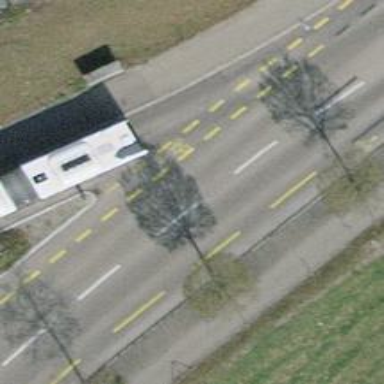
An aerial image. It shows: Tertiary road with asphalt surface and cycle lane.